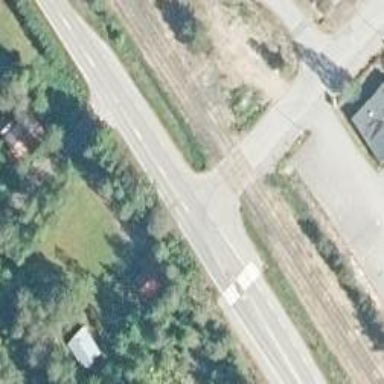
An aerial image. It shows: Railway crossing with saltire markings.